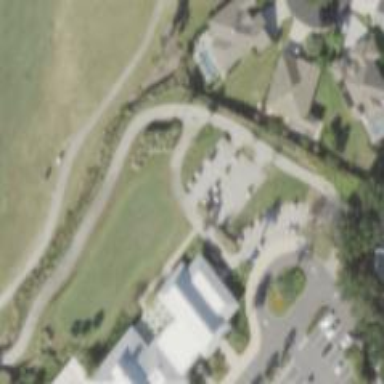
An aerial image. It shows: Path designated for golf carts.